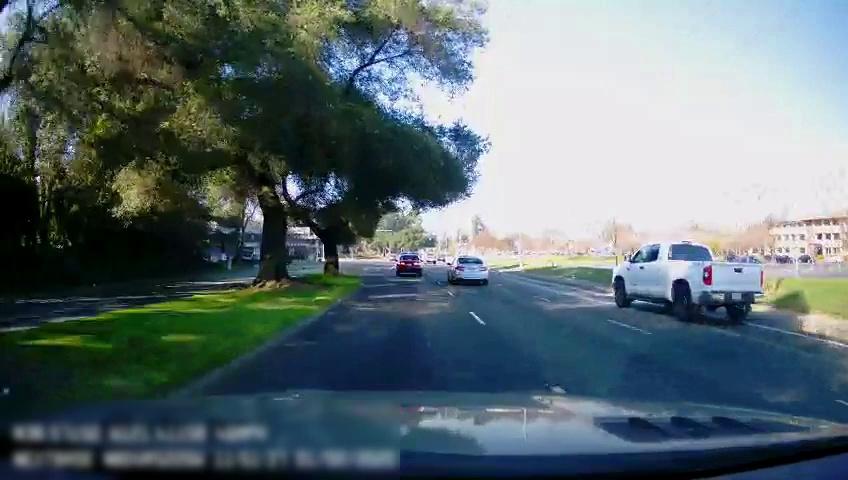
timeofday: Day
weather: Sunny
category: Drivable Space
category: Drivable Space
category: Vehicles | Truck
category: Vehicles | Car
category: Vehicles | SUV
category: Lanes | Current Lane
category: Lanes | Alternate Lane
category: Lanes | Alternate Lane